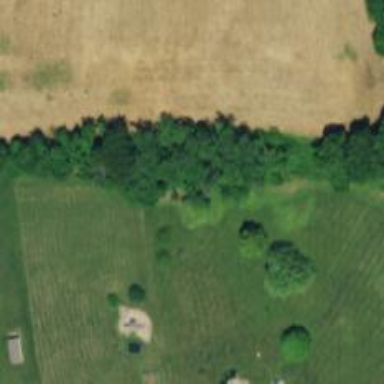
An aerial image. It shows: Row of trees in natural setting.